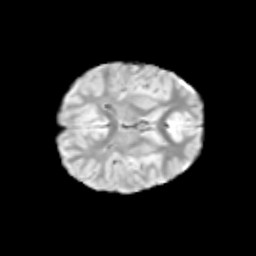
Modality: T2w
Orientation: axial
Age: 9
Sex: male
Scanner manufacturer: siemens
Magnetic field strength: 3 T
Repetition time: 3.8 s
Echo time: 0.07 s